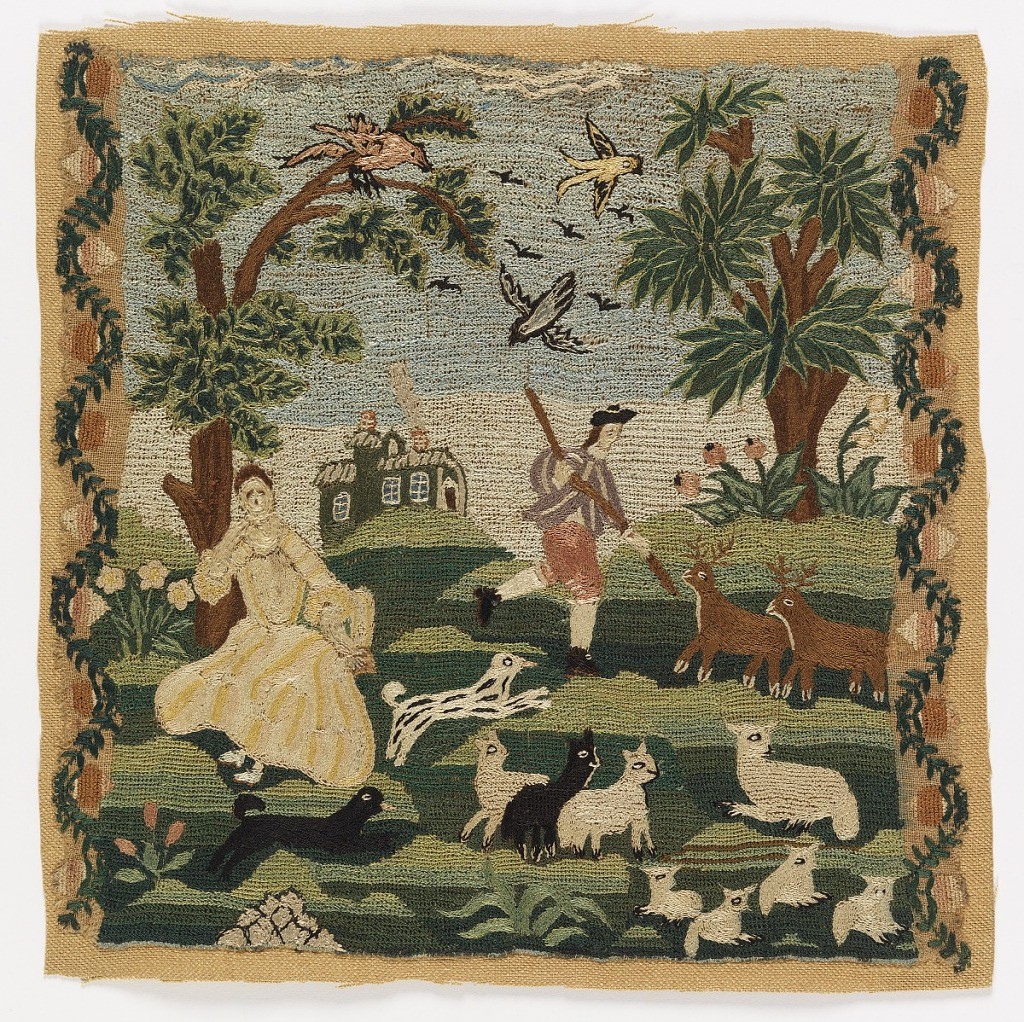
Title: Embroidered picture
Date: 1760–70
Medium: silk embroidery on linen foundation Technique: embroidered on plain weave foundation Label: linen embroidered with silk
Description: A pastoral scene, with a woman in a yellow, pink and ivory striped dress, a man with a dog advancing toward two stags, sheep and lambs in the foreground, and birds active in the sky. In the background, trees and a house with smoke rising from the chimney. On each side, a sinuous floral vine. Embroidery covers the entire surface.